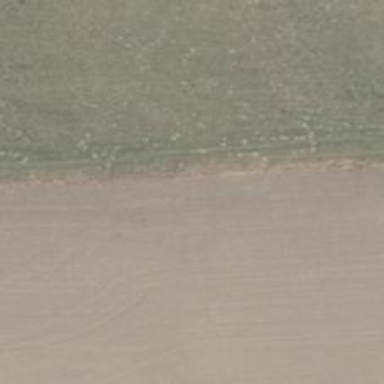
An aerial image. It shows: Grass track with grade4 quality surface.